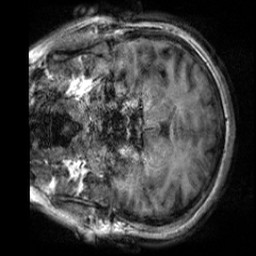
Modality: T1w
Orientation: coronal
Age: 33
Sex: female
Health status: healthy
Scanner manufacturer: siemens
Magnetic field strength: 3 T
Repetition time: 2 s
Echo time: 0.00232 s